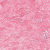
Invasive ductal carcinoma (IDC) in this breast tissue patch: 0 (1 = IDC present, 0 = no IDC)